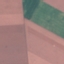
Land use / land cover: AnnualCrop